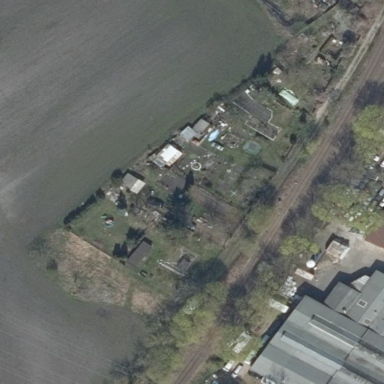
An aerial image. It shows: Area designated for allotments.